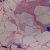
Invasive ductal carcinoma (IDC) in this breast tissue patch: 0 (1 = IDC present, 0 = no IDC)